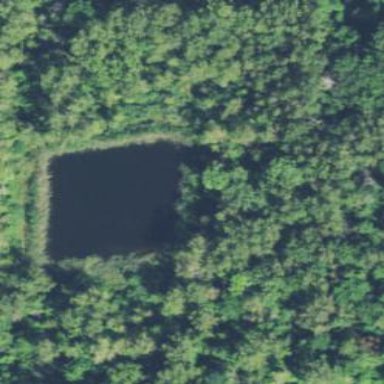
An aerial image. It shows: Pond with natural water.